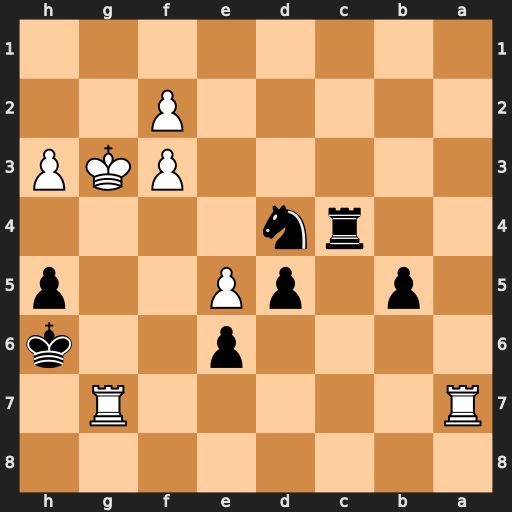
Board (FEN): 8/R5R1/4p2k/1p1pP2p/2rn4/5PKP/5P2/8
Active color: b
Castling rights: -
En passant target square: -
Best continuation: Nf5+ Kg2 Nxg7